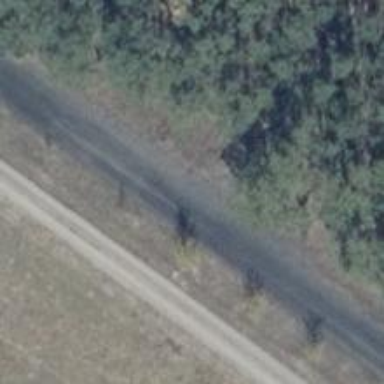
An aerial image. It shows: Dirt track road with grade 4 tracktype.